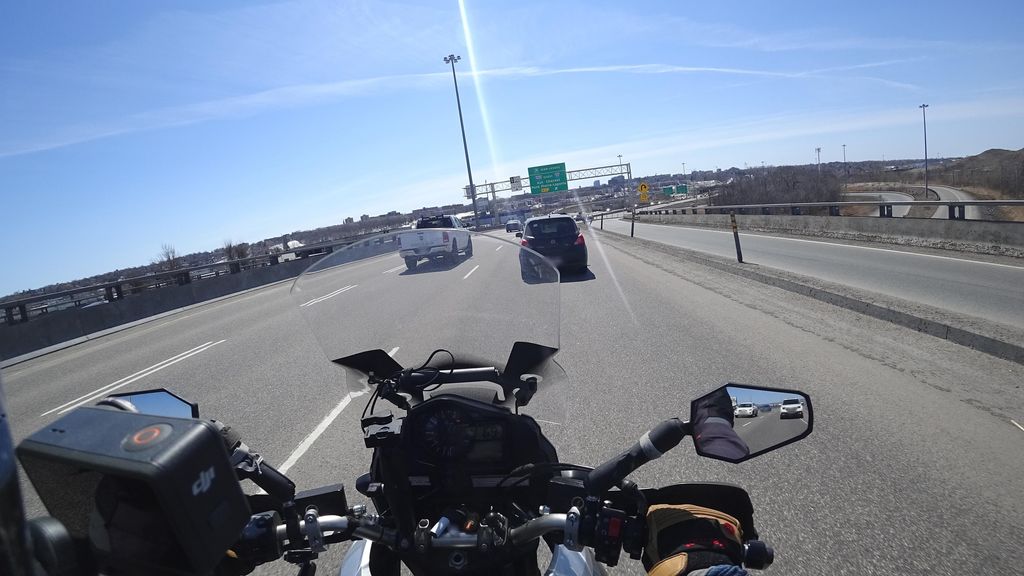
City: quebec_city